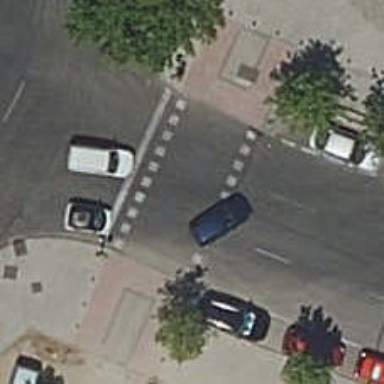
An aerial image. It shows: Uncontrolled footway crossing with markings.